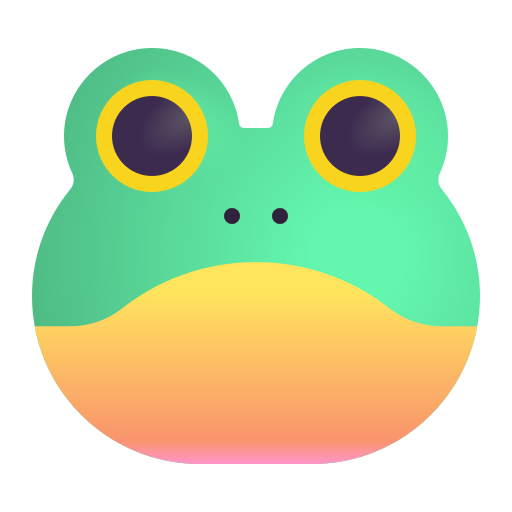
frog color